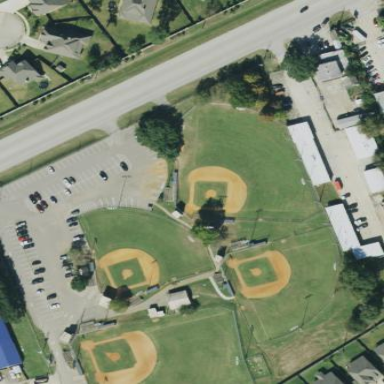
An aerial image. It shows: Baseball pitch for leisure land activities.